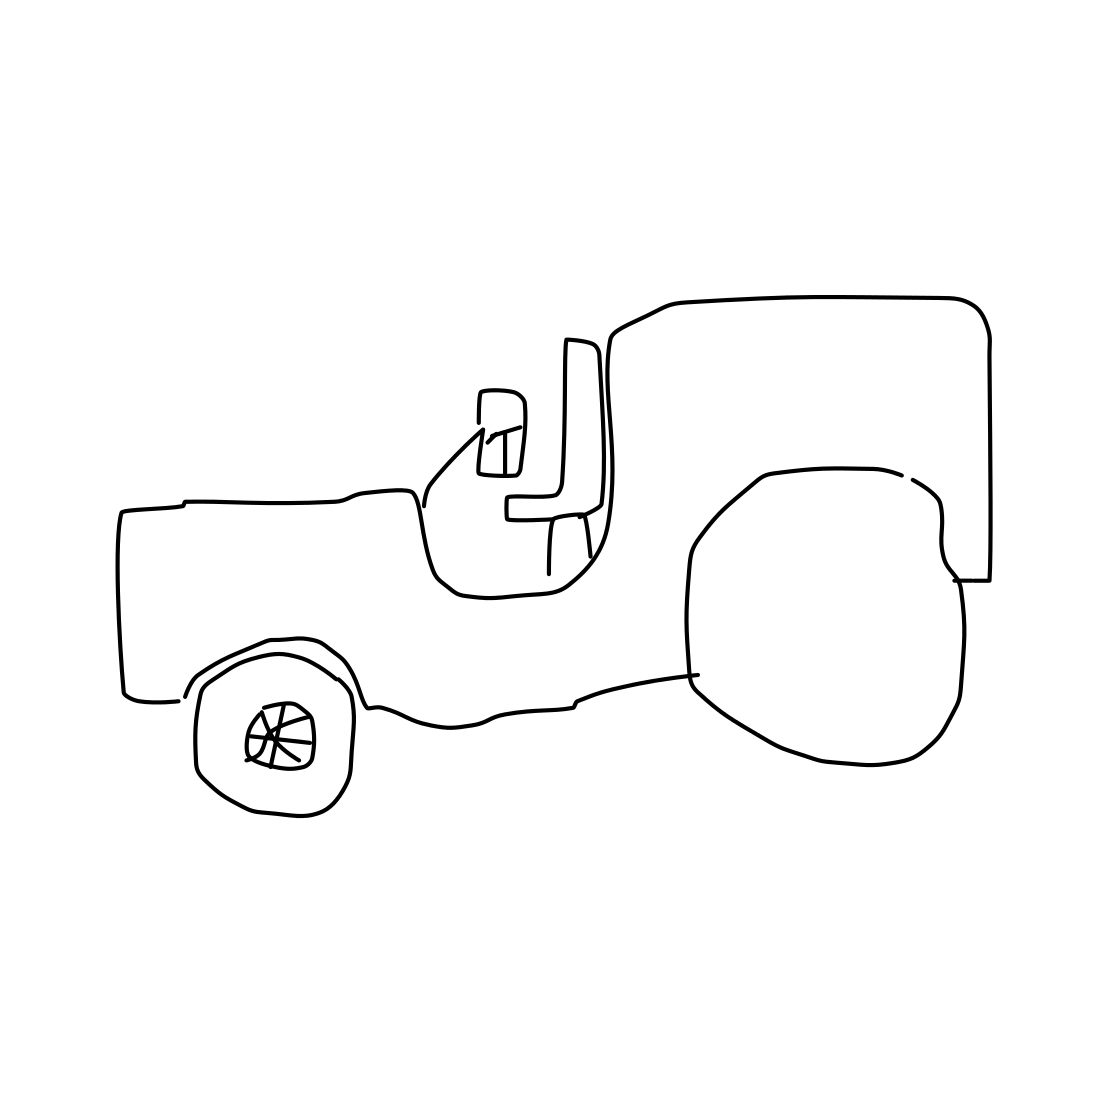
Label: tractor